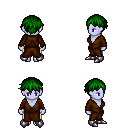
a pixel art fantasy rpg character, female body template, dark elf, purple skin, brown robe, white pants, green short bangs hairstyle, metal boots, four views (front, back, left, right), 2x2 character sprite sheet, small pixel art, hard edges, no anti-aliasing